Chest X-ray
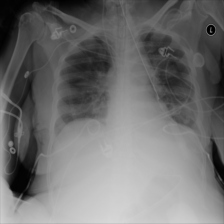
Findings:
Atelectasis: negative
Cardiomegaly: negative
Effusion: positive
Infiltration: negative
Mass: negative
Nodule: negative
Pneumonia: negative
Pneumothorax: negative
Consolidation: negative
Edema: negative
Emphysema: negative
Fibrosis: negative
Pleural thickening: negative
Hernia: negative